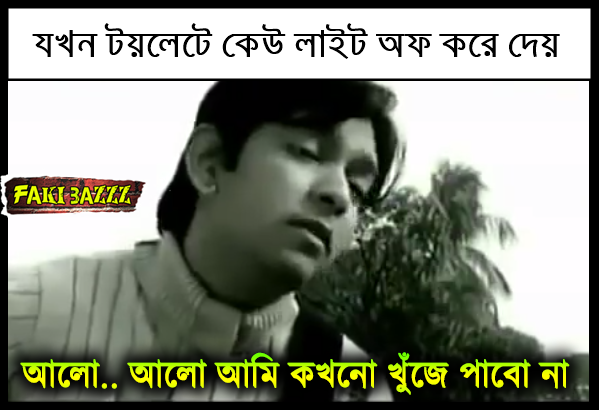
Text: যখন টয়লেটে কেউ লাইট অফ করে দেয় আলো... আলো আমি কখনো খুঁজে পাবো না
Label: Non Hate